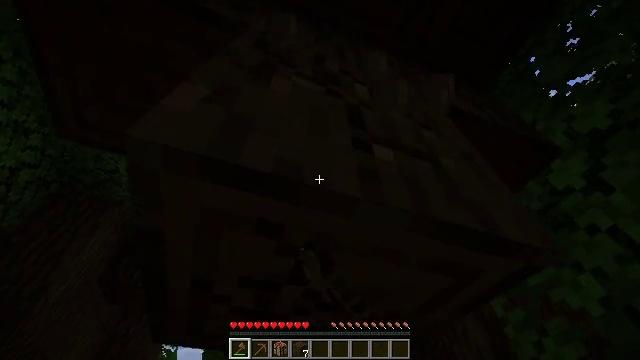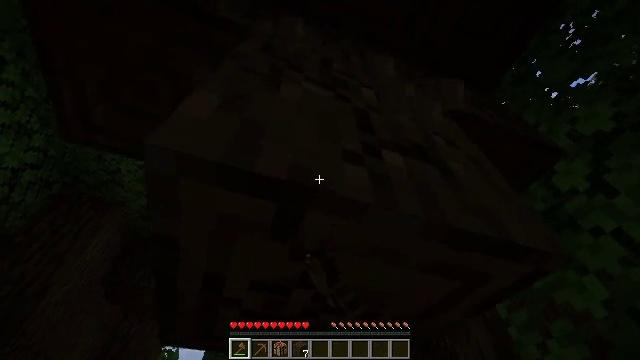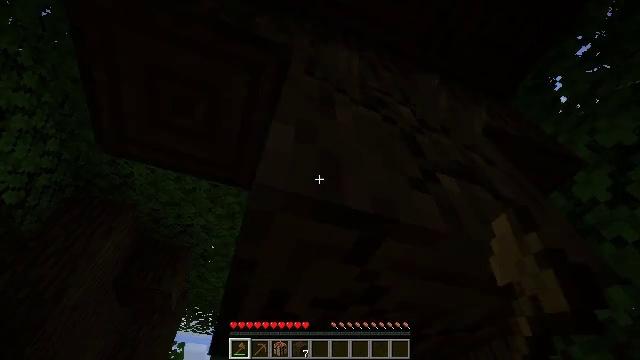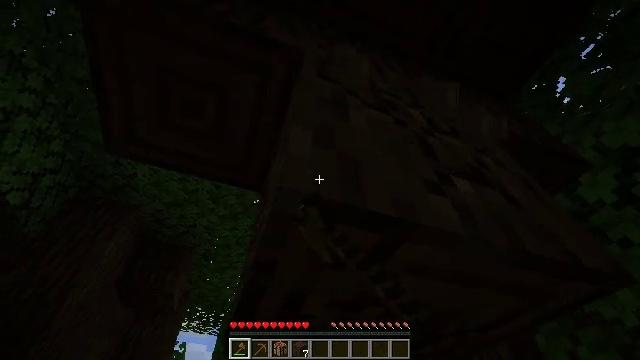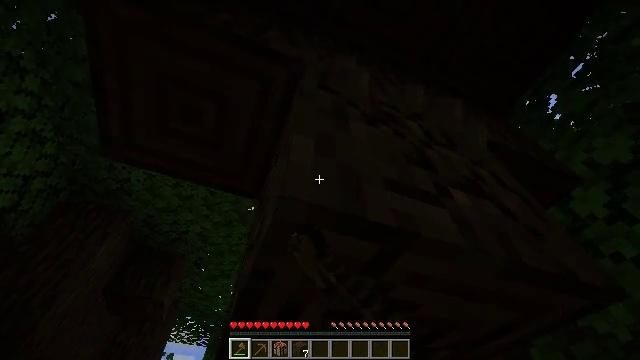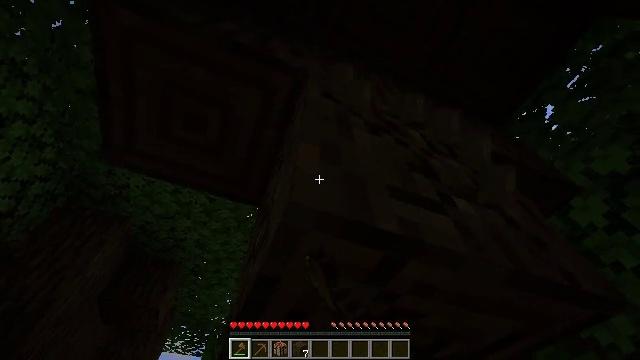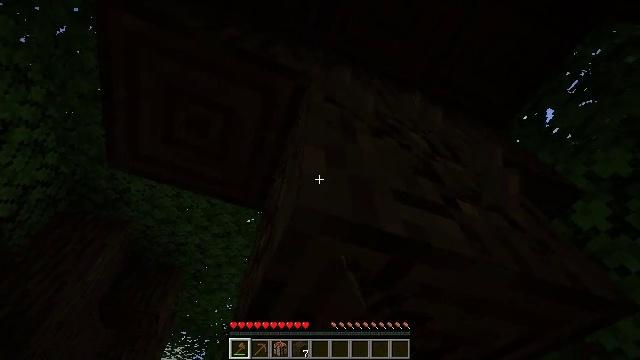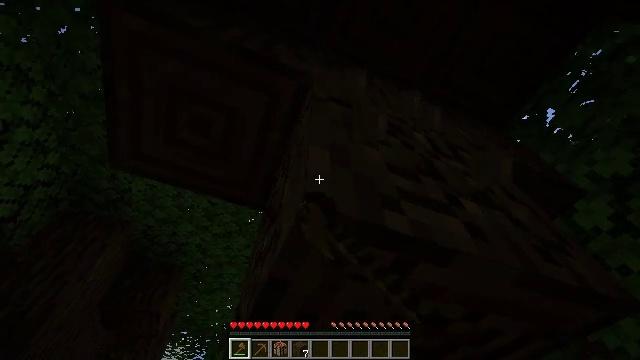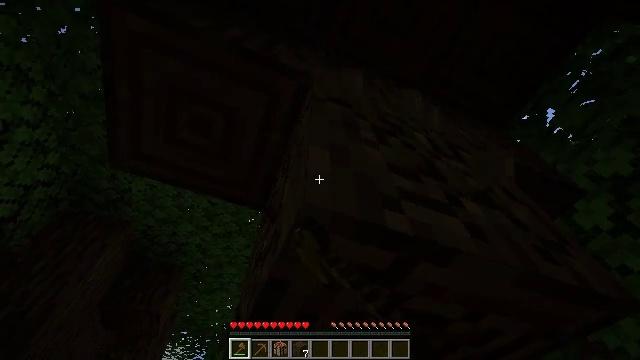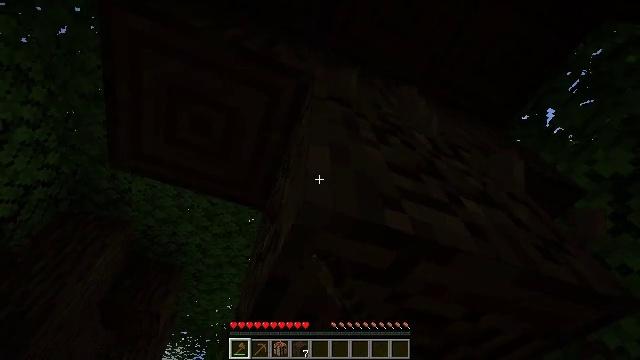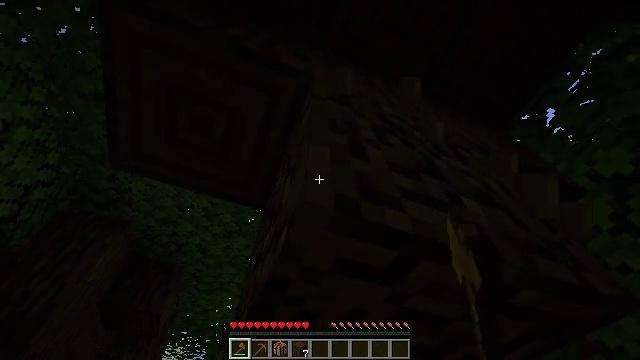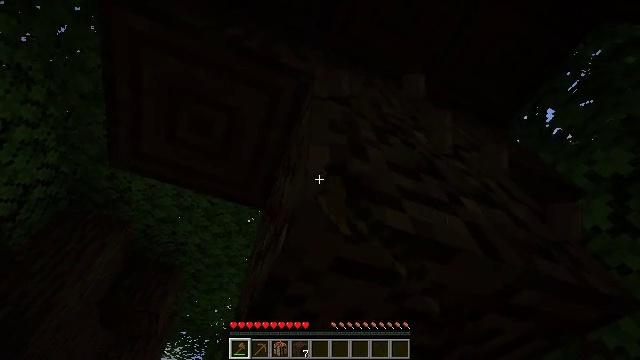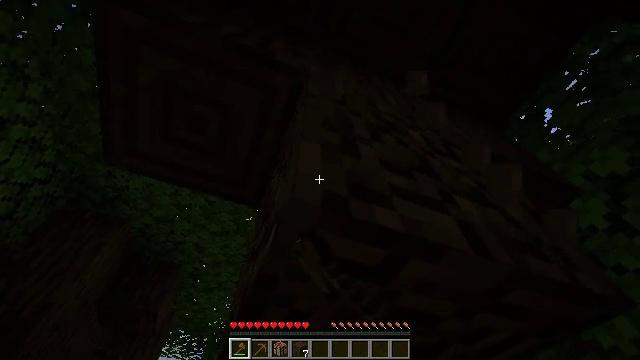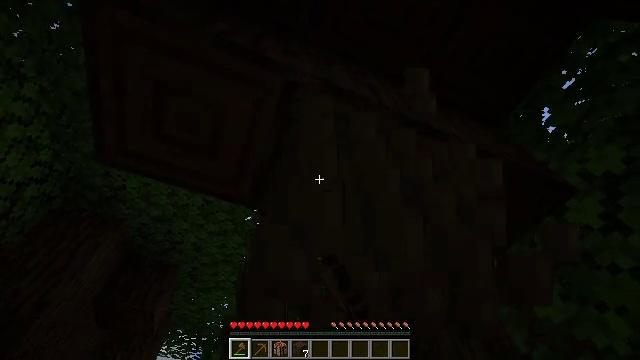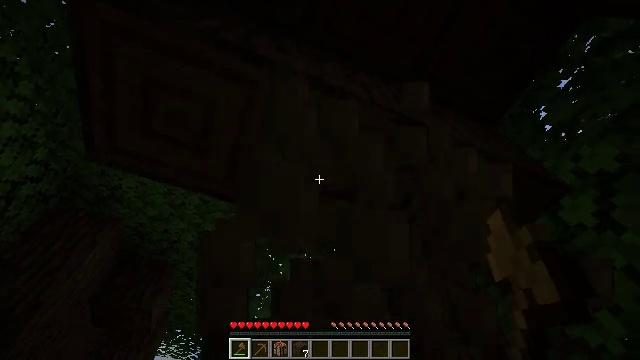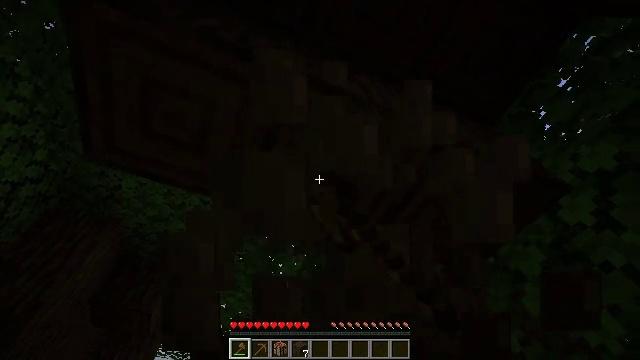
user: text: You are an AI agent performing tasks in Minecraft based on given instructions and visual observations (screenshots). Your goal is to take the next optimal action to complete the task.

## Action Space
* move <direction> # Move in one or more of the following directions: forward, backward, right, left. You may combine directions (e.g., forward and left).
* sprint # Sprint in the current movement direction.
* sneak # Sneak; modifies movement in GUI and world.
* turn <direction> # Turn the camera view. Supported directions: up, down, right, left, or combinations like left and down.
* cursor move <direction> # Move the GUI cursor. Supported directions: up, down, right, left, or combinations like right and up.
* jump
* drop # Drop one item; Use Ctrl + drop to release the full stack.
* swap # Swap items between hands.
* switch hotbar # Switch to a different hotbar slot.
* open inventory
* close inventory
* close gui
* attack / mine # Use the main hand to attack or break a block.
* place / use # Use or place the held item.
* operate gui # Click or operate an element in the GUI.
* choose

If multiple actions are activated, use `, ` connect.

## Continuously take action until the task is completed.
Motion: motion action
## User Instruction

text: Collect dark oak log for building.
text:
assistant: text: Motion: move left, attack / mine
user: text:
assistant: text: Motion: attack / mine
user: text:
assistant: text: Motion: attack / mine
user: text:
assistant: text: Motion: turn right and up, attack / mine
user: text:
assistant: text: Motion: turn up, attack / mine
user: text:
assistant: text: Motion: attack / mine
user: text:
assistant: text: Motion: attack / mine
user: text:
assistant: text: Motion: attack / mine
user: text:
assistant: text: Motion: attack / mine
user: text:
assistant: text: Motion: attack / mine
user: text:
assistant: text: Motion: attack / mine
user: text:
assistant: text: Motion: move forward, attack / mine
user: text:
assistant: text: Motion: move forward, attack / mine
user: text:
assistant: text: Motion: attack / mine
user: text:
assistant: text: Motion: attack / mine
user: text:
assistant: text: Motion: turn left and up, attack / mine
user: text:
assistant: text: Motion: turn left and up, attack / mine
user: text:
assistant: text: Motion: turn left and up, attack / mine
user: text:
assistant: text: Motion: turn up, attack / mine
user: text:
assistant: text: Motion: attack / mine
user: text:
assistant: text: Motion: attack / mine
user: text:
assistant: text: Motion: turn right, attack / mine
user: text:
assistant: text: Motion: turn right and up, attack / mine
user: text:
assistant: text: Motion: turn left, attack / mine
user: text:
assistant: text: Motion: attack / mine
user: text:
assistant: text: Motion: attack / mine
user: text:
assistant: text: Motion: attack / mine
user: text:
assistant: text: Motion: attack / mine
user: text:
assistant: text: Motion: move forward, attack / mine
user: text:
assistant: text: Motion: move forward, attack / mine